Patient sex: M
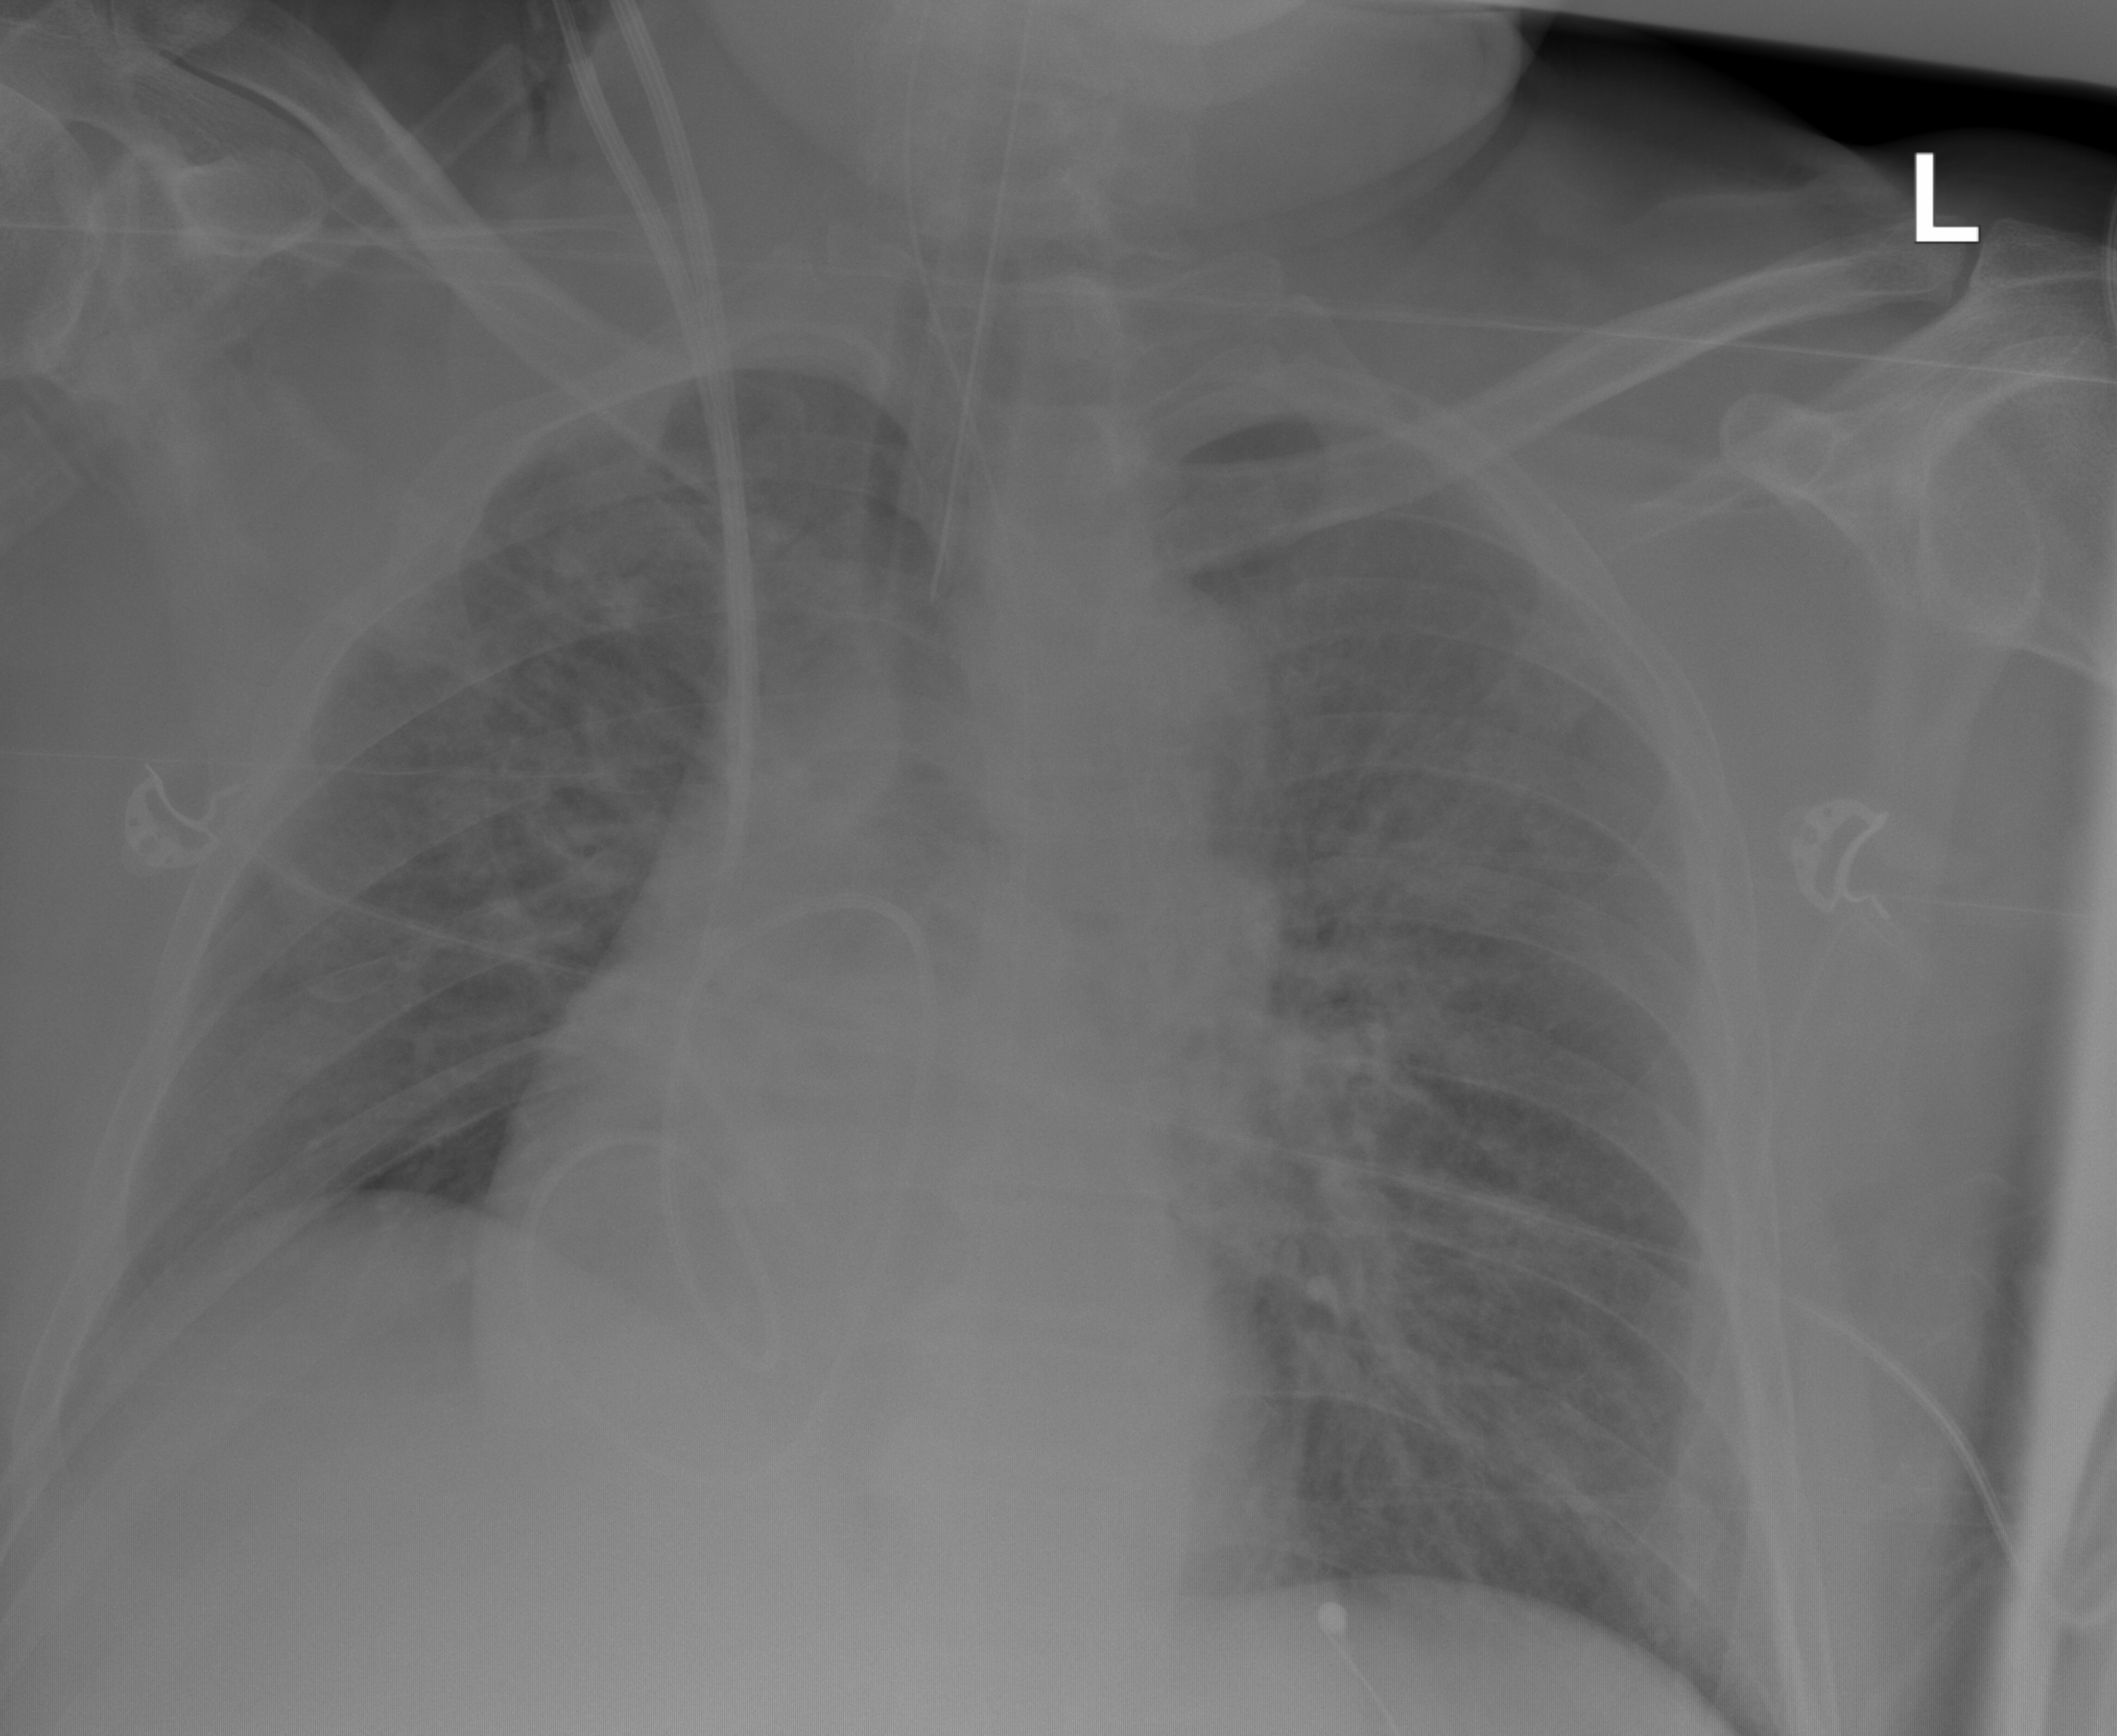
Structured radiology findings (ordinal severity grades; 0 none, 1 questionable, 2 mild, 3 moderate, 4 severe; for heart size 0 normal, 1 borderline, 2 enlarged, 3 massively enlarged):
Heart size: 0
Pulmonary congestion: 2
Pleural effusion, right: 0
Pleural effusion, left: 0
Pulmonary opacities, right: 2
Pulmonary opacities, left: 2
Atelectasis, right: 0
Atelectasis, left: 0